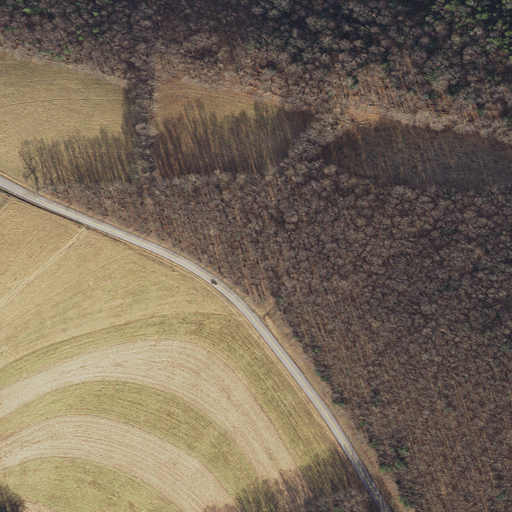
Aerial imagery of mountain in Maryland named Gravel Hill containing deciduous forest, pasture, mixed forest, open development, evergreen forest, low intensity development, and medium intensity development